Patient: sex M, age 69
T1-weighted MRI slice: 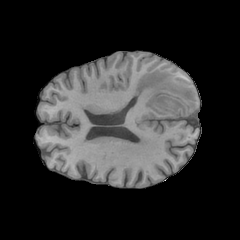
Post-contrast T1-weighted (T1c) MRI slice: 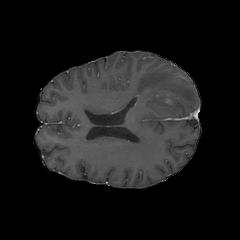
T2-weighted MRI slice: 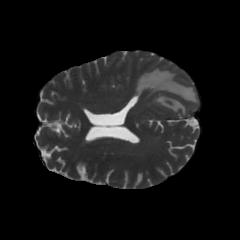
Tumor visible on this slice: yes
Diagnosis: Glioblastoma, IDH-wildtype
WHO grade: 4